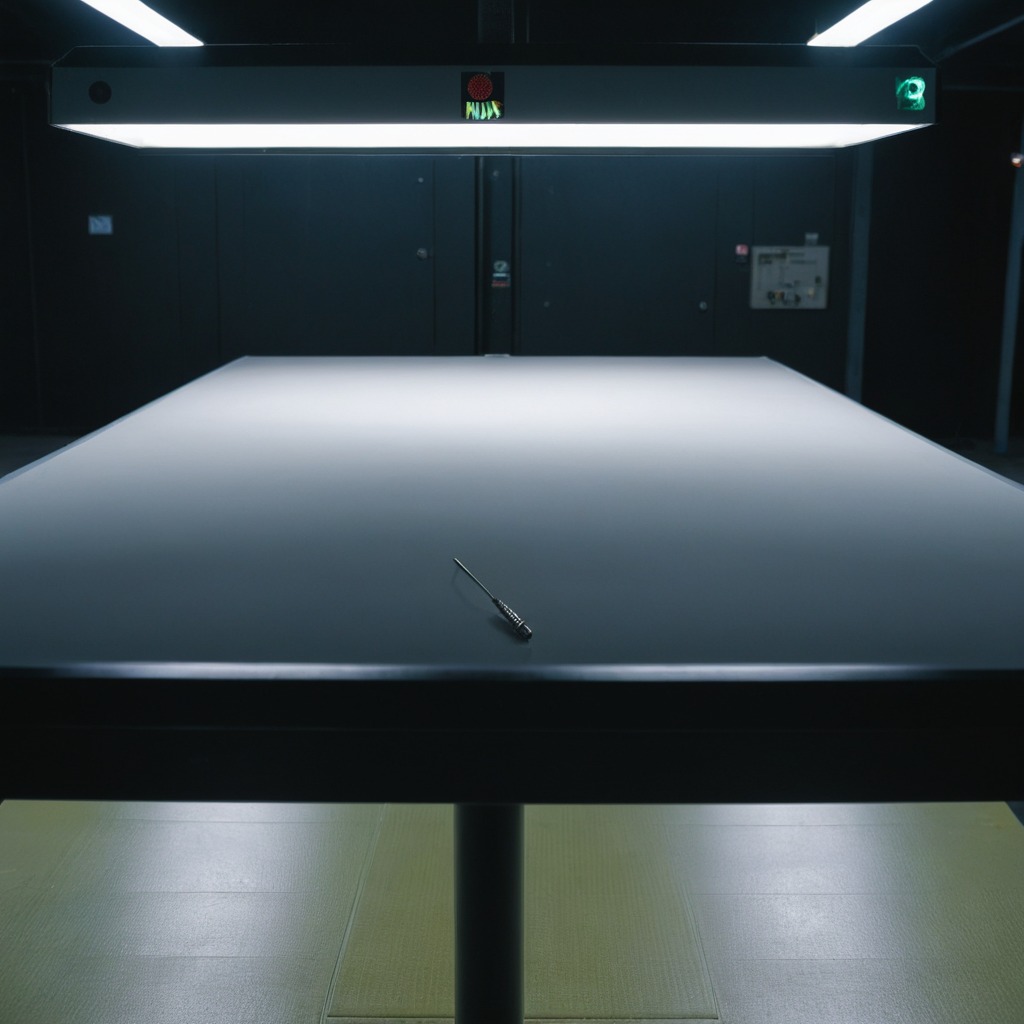
A screwdriver lying on a clean empty table in a railway signal maintenance room lit by harsh overhead fluorescents photorealistic surface textures crisp shadows high dynamic range